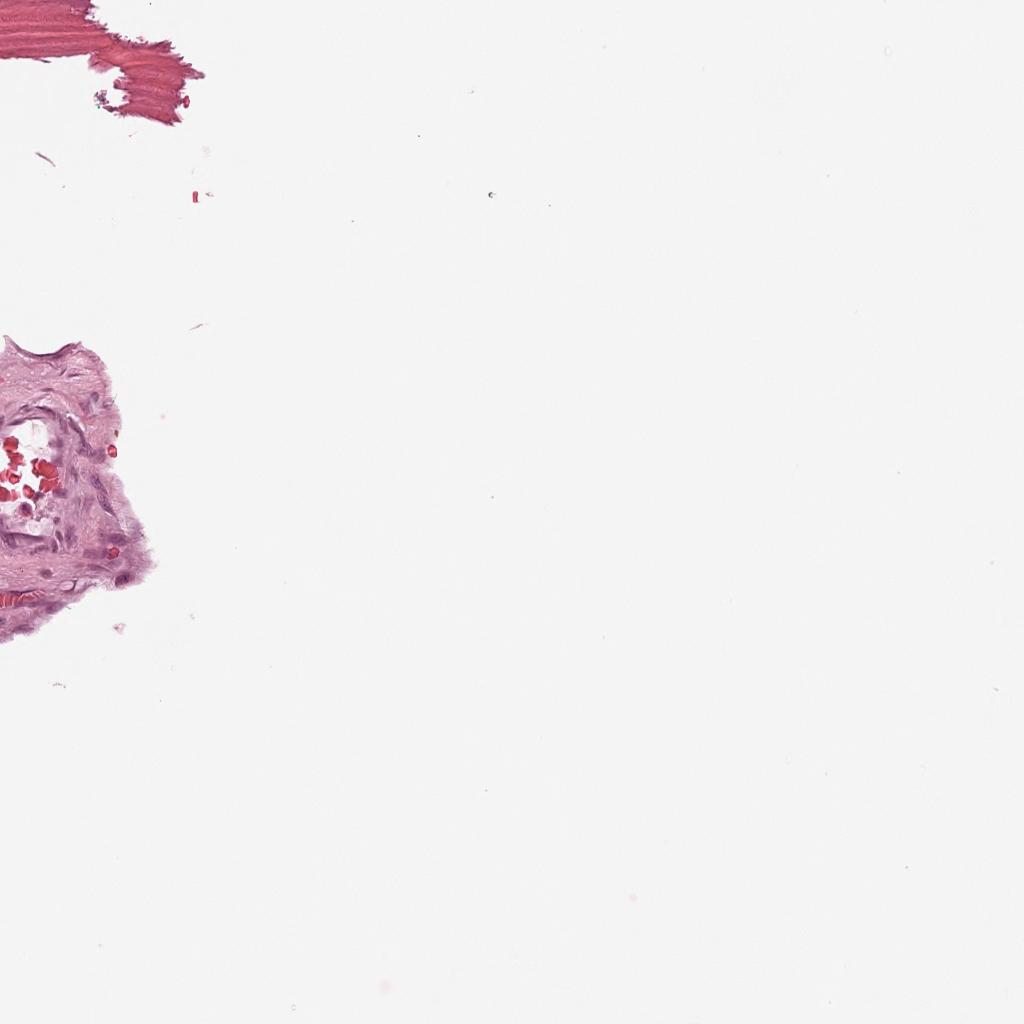
Label: Non-Tumor